Question: I have the following:
'''
glHint(GL_POINT_SMOOTH, GL_NICEST);
glEnable(GL_POINT_SMOOTH);
'''
The issue is that when I attempt to draw a pixel:
'''
DrawPoints(float x1,float y1)
{
glBlendFunc(GL_DST_ALPHA,GL_ONE_MINUS_DST_ALPHA);
glPointSize(1);
glBegin(GL_POINTS);
glVertex2f(x1, y1);
glEnd();
}
'''
I get points on the screen that are two pixels wide, and two pixels tall. The pixels that were two pixels wide were solved by making sure that 'x1' is called with a '.5' at the end. Forcing the 'y1' variable to end in '.5' did fix the height issue. The points are always 2 pixels tall despite being set to be only one.
How could I solve this?
Took a screen shot of the issue in question. It is drawing out a sine wave on the screen.

Here's the full initialization code:
'''
if(SDL_Init(SDL_INIT_EVERYTHING) < 0) {
fprintf(stderr,"%s:%d
SDL_Init call failed.
",__FILE__,__LINE__);
return false;
}
if((Surf_Display = SDL_SetVideoMode(WWIDTH, WHEIGHT, 32, SDL_HWSURFACE | SDL_GL_DOUBLEBUFFER | SDL_OPENGL)) == NULL) {
fprintf(stderr,"%s:%d
SDL_SetVideoMode call failed.
",__FILE__,__LINE__);
return false;
}
// Init GL system
glClearColor(0, 0, 0, 1);
glClearDepth(1.0f);
glViewport(0, 0, WWIDTH, WHEIGHT);
glMatrixMode(GL_PROJECTION);
glLoadIdentity();
glOrtho(0, WWIDTH, WHEIGHT, 0, 1, -1);
glMatrixMode(GL_MODELVIEW);
glEnable(GL_TEXTURE_2D);
glHint(GL_POINT_SMOOTH, GL_NICEST);
glHint(GL_LINE_SMOOTH, GL_NICEST);
glHint(GL_POLYGON_SMOOTH, GL_NICEST);
glEnable(GL_POINT_SMOOTH);
glEnable(GL_LINE_SMOOTH);
glEnable(GL_POLYGON_SMOOTH);
glLoadIdentity();
'''
Making sure that 'glEnable(GL_BLEND);' has been called did not help either.
Another note, calling 'SDL_GL_SetAttribute(SDL_GL_MULTISAMPLESAMPLES, 2);' had no effect on the pixel height either.
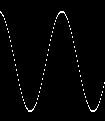
Answer: I found the answer to what went wrong.
This code caused the error:
'''
glHint(GL_POINT_SMOOTH, GL_NICEST);
glHint(GL_LINE_SMOOTH, GL_NICEST);
glHint(GL_POLYGON_SMOOTH, GL_NICEST);
'''
These are not the correct flags to give to glHint.
This code fixed it and got rid of a ENUM error that OpenGL was throwing. I found that one through debugging whole other issue. Serves me right for not checking error states!
'''
glHint(GL_POINT_SMOOTH_HINT, GL_NICEST);
glHint(GL_LINE_SMOOTH_HINT, GL_NICEST);
glHint(GL_POLYGON_SMOOTH_HINT, GL_NICEST);
'''